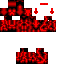
A female skeleton skin with dark skin, wearing brown bald dressed in a red hoodie and red pants, featuring a closed mouth.